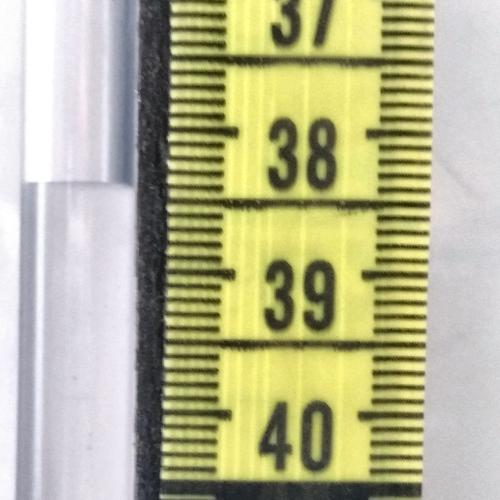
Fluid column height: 38.4 cm